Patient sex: M
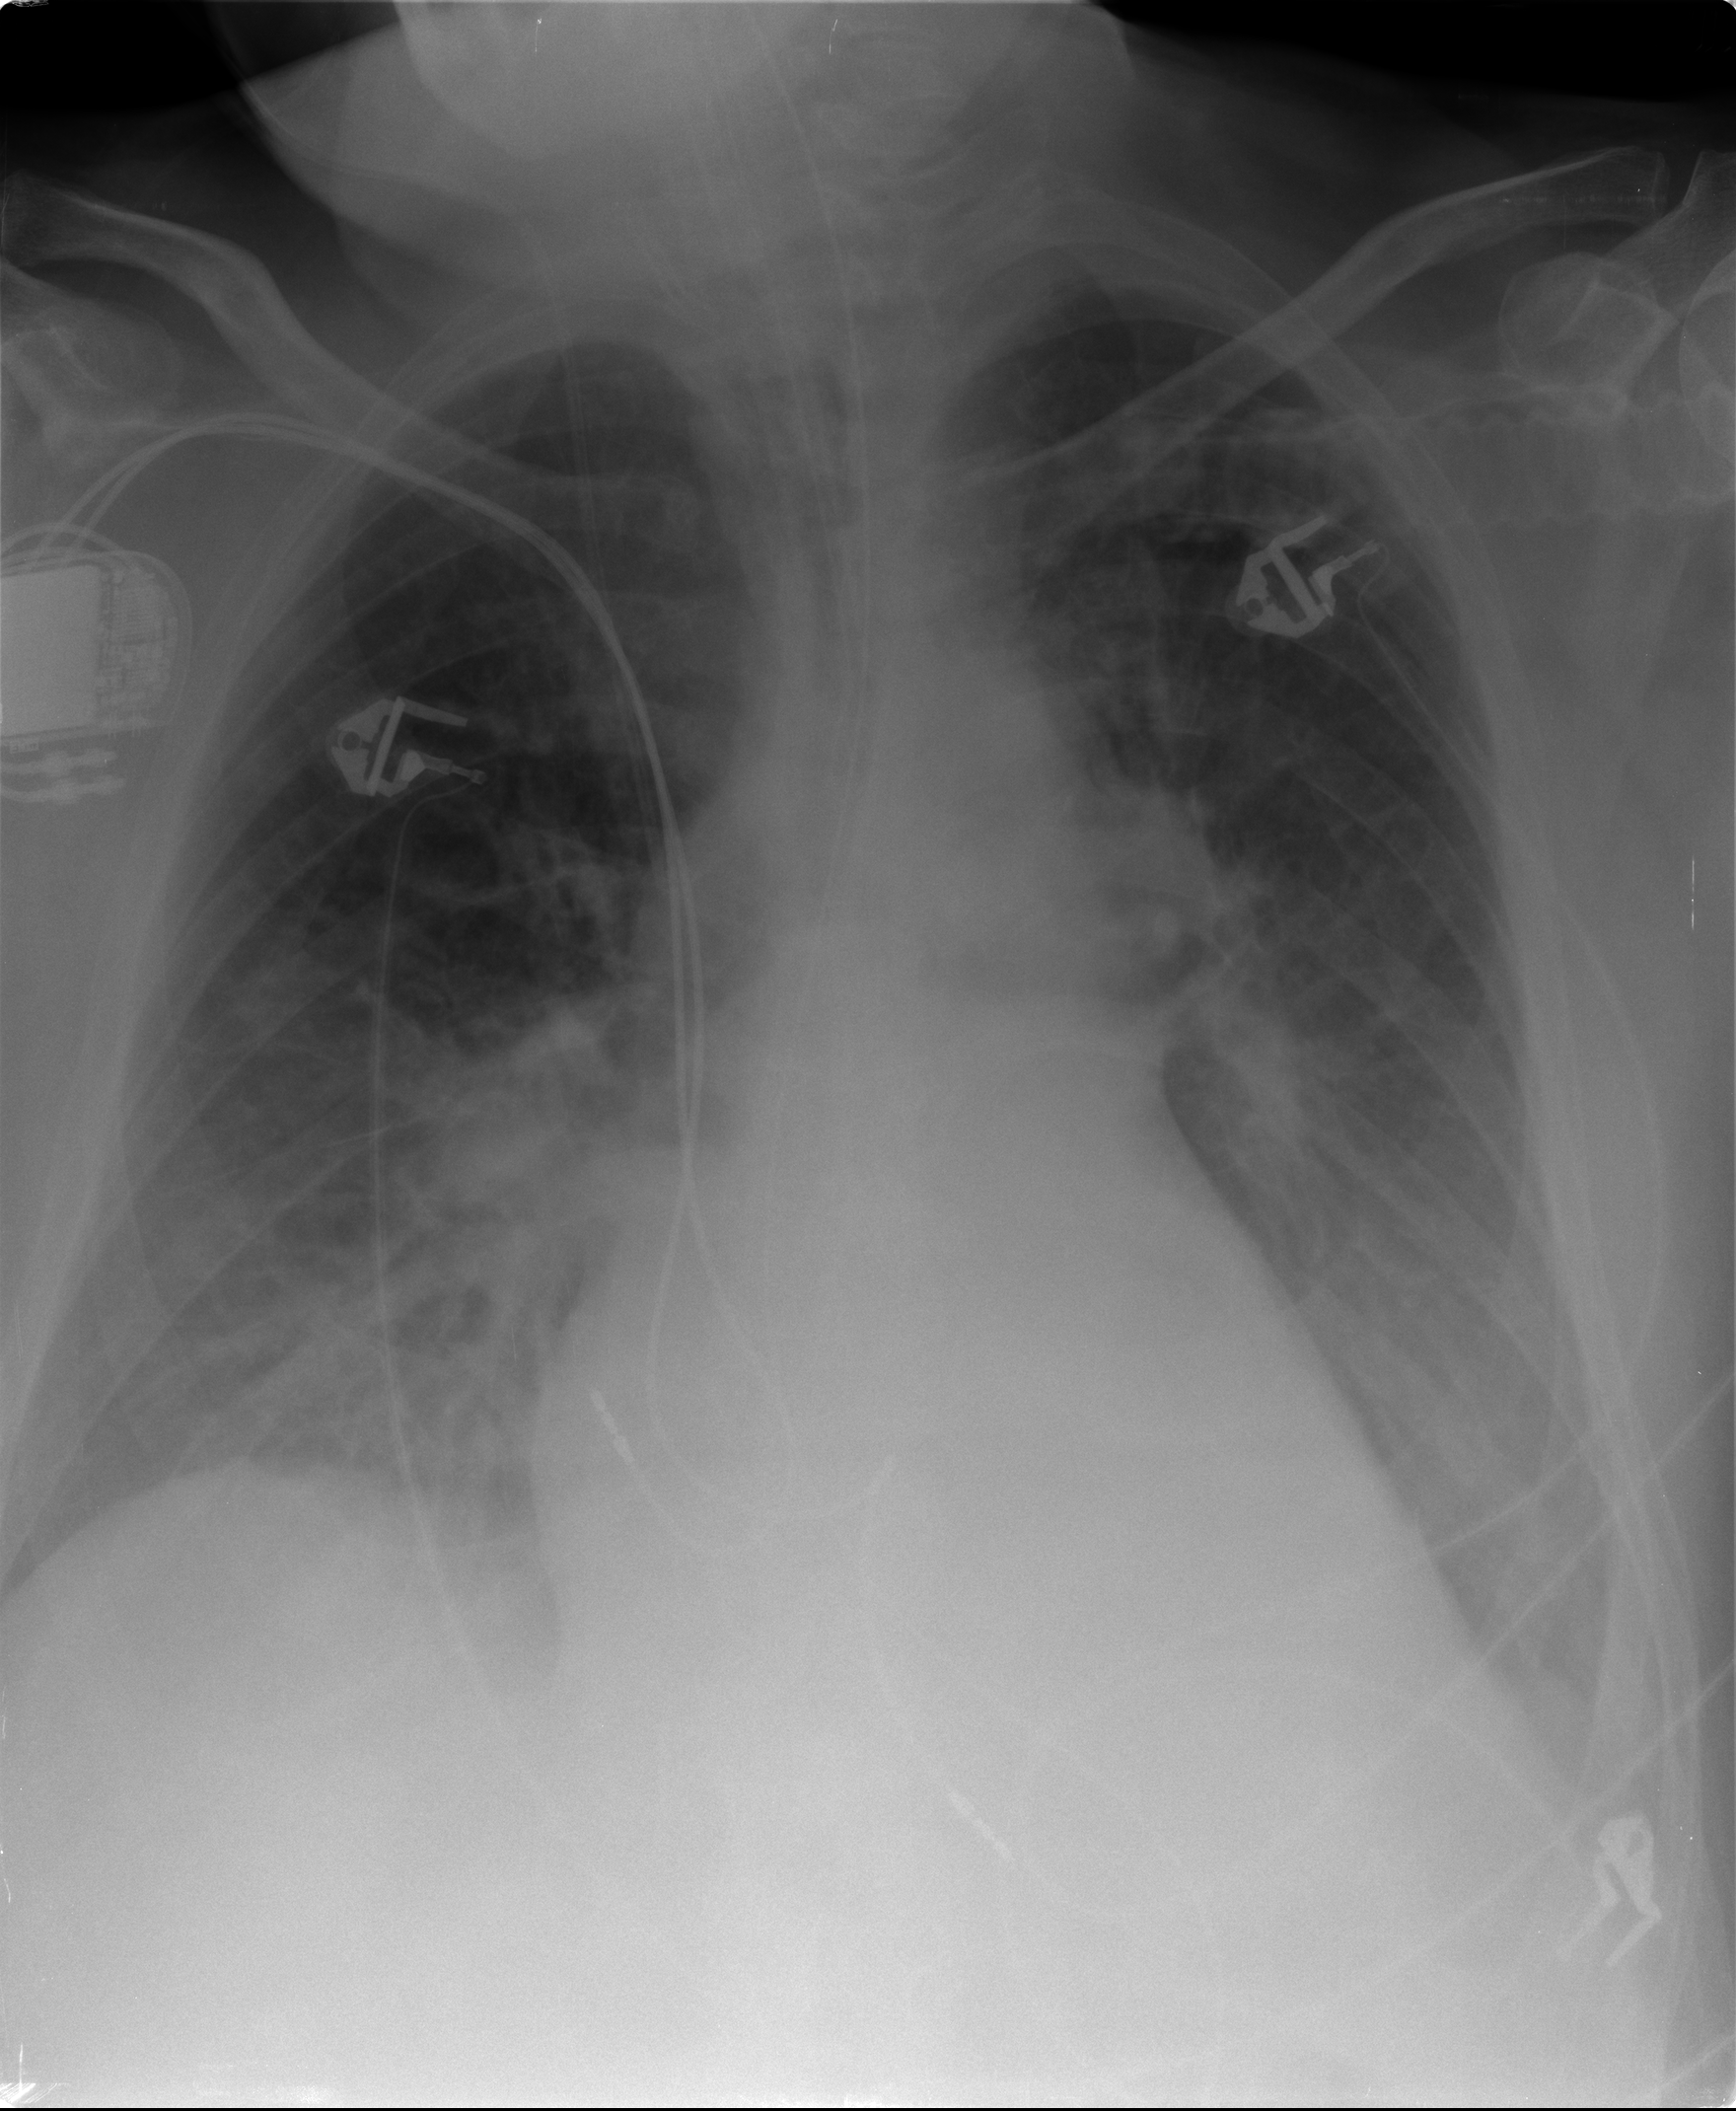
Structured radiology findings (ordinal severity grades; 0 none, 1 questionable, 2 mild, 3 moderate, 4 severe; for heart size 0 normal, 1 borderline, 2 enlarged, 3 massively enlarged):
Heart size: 2
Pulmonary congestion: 1
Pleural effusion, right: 1
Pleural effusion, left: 2
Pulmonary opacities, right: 2
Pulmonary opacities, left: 1
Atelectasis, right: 2
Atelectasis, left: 2